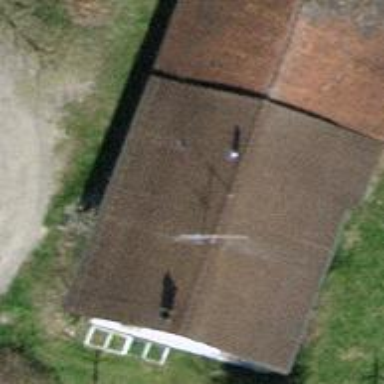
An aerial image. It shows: Gabled roof farm building.